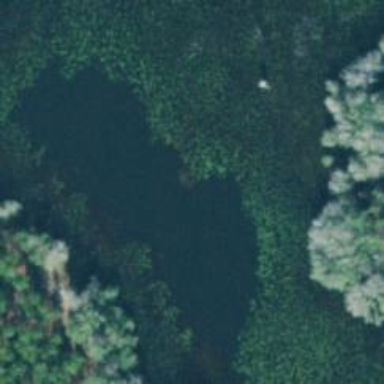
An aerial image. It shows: Lake with natural water.